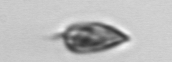
Label: Prorocentrum_triestinum